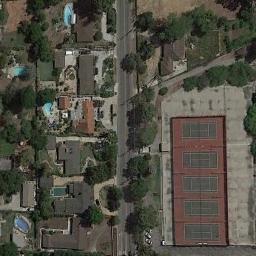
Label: tennis_court